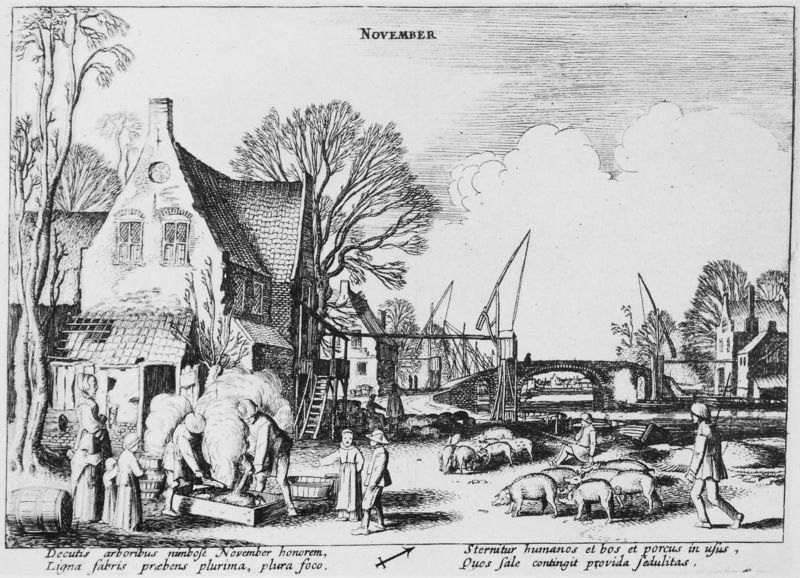
Titel: Die zwölf Monate III
Künstler: Jan van de Velde
Schlagwörter: baum, himmel, wolken, bäume, fluss, menschen, fenster, grau, zeichnung, haus, hunde, tiere, malerei, mühle, vieh, brücke, arbeit, bauern, kinder, stock, vorbau, kübel, schrift, fassade, schweine, hof, dampf, leiter, treppe, waschen, kran, schwarz-weiß, radierung, stich, stöcke, fass, mehl, monat, latein, sau, schlachtung, november, usus, usu